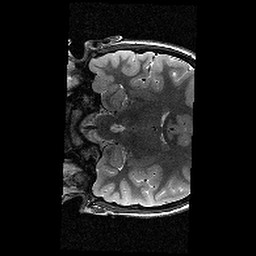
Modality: T2w
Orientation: coronal
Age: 11
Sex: female
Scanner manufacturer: siemens
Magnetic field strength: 3 T
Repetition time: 9.23 s
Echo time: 0.067 s